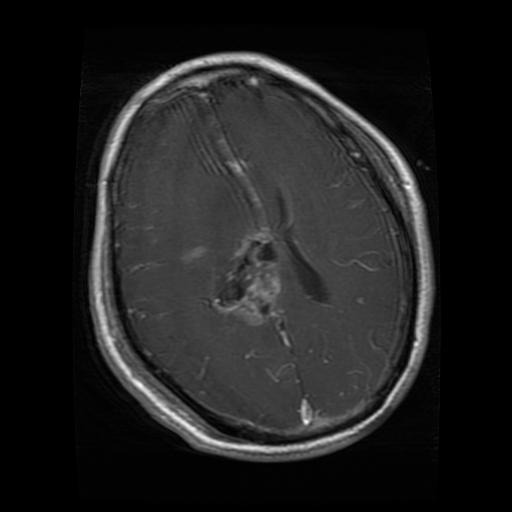
Label: glioma